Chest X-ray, AP view. Patient: 71 years old, sex M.
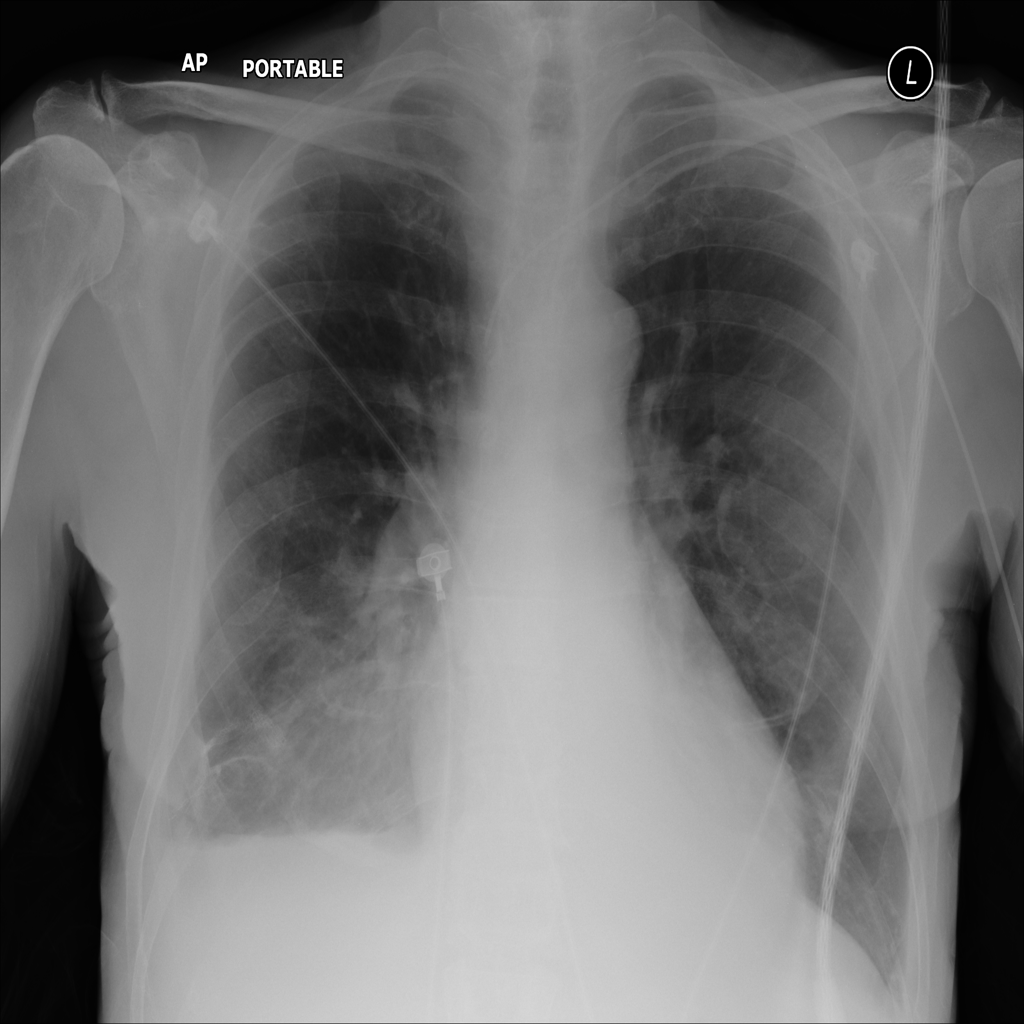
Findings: Effusion